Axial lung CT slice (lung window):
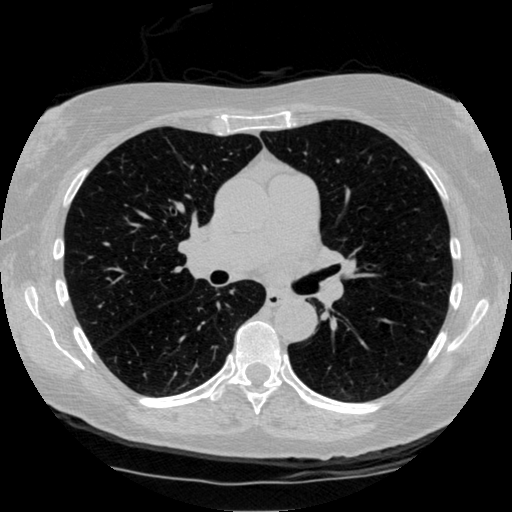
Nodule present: no